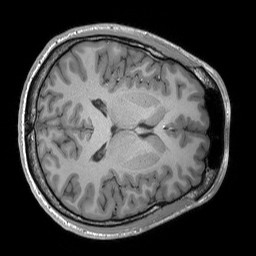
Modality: T1w
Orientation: axial